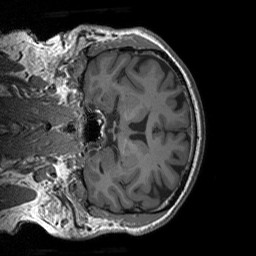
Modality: T1w
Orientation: coronal
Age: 64
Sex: male
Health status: healthy
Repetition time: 1.9 s
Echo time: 0.00252 s